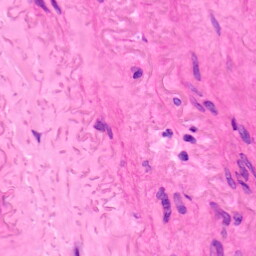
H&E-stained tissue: Lung